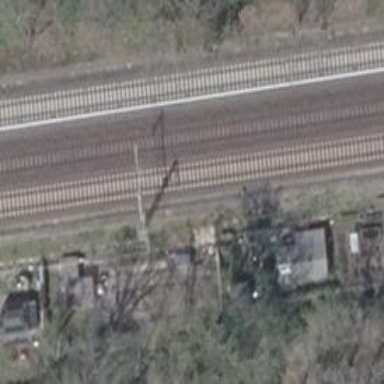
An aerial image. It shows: Milestone along the railway track with catenary mast.